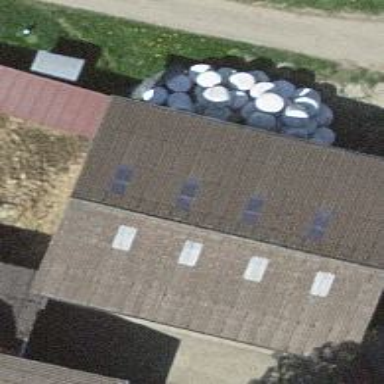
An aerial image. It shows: Shed.